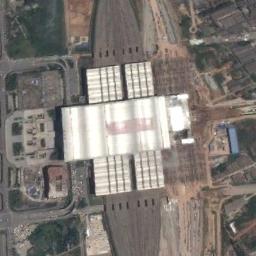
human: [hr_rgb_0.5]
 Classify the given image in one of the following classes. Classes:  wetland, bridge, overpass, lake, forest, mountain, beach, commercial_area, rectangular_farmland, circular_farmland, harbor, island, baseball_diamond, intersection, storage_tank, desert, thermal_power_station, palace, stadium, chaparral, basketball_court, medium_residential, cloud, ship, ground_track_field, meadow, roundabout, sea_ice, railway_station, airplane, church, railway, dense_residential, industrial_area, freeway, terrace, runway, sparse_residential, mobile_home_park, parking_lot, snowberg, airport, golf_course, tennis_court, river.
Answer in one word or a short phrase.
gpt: railway_station